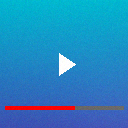
Screen state: on